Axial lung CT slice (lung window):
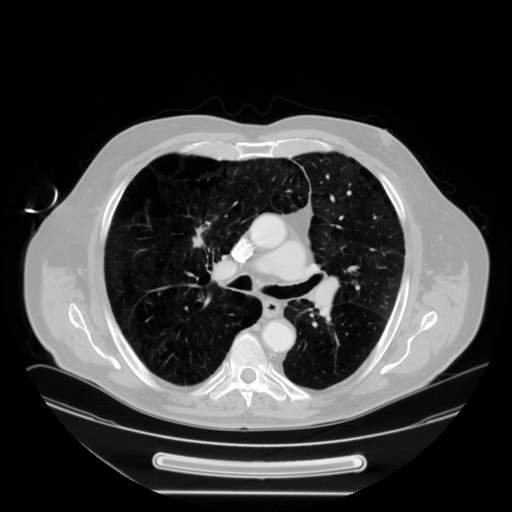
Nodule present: yes
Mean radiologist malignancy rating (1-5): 4.2